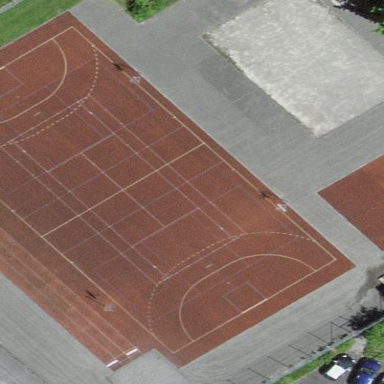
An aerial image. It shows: Multi-sport pitch for leisure activities.